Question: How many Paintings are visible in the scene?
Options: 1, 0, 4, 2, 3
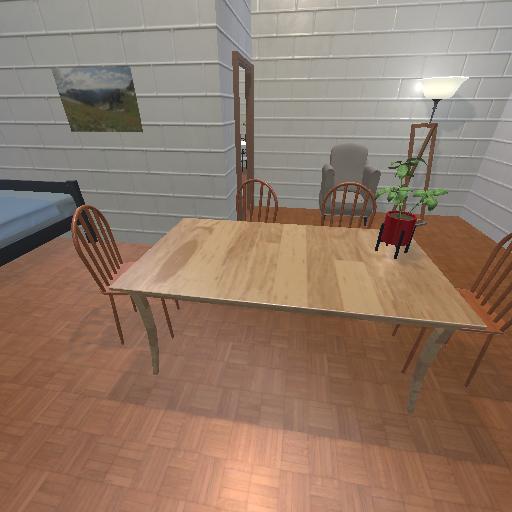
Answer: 1